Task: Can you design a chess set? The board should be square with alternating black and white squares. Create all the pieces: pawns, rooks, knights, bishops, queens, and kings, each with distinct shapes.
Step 3368:
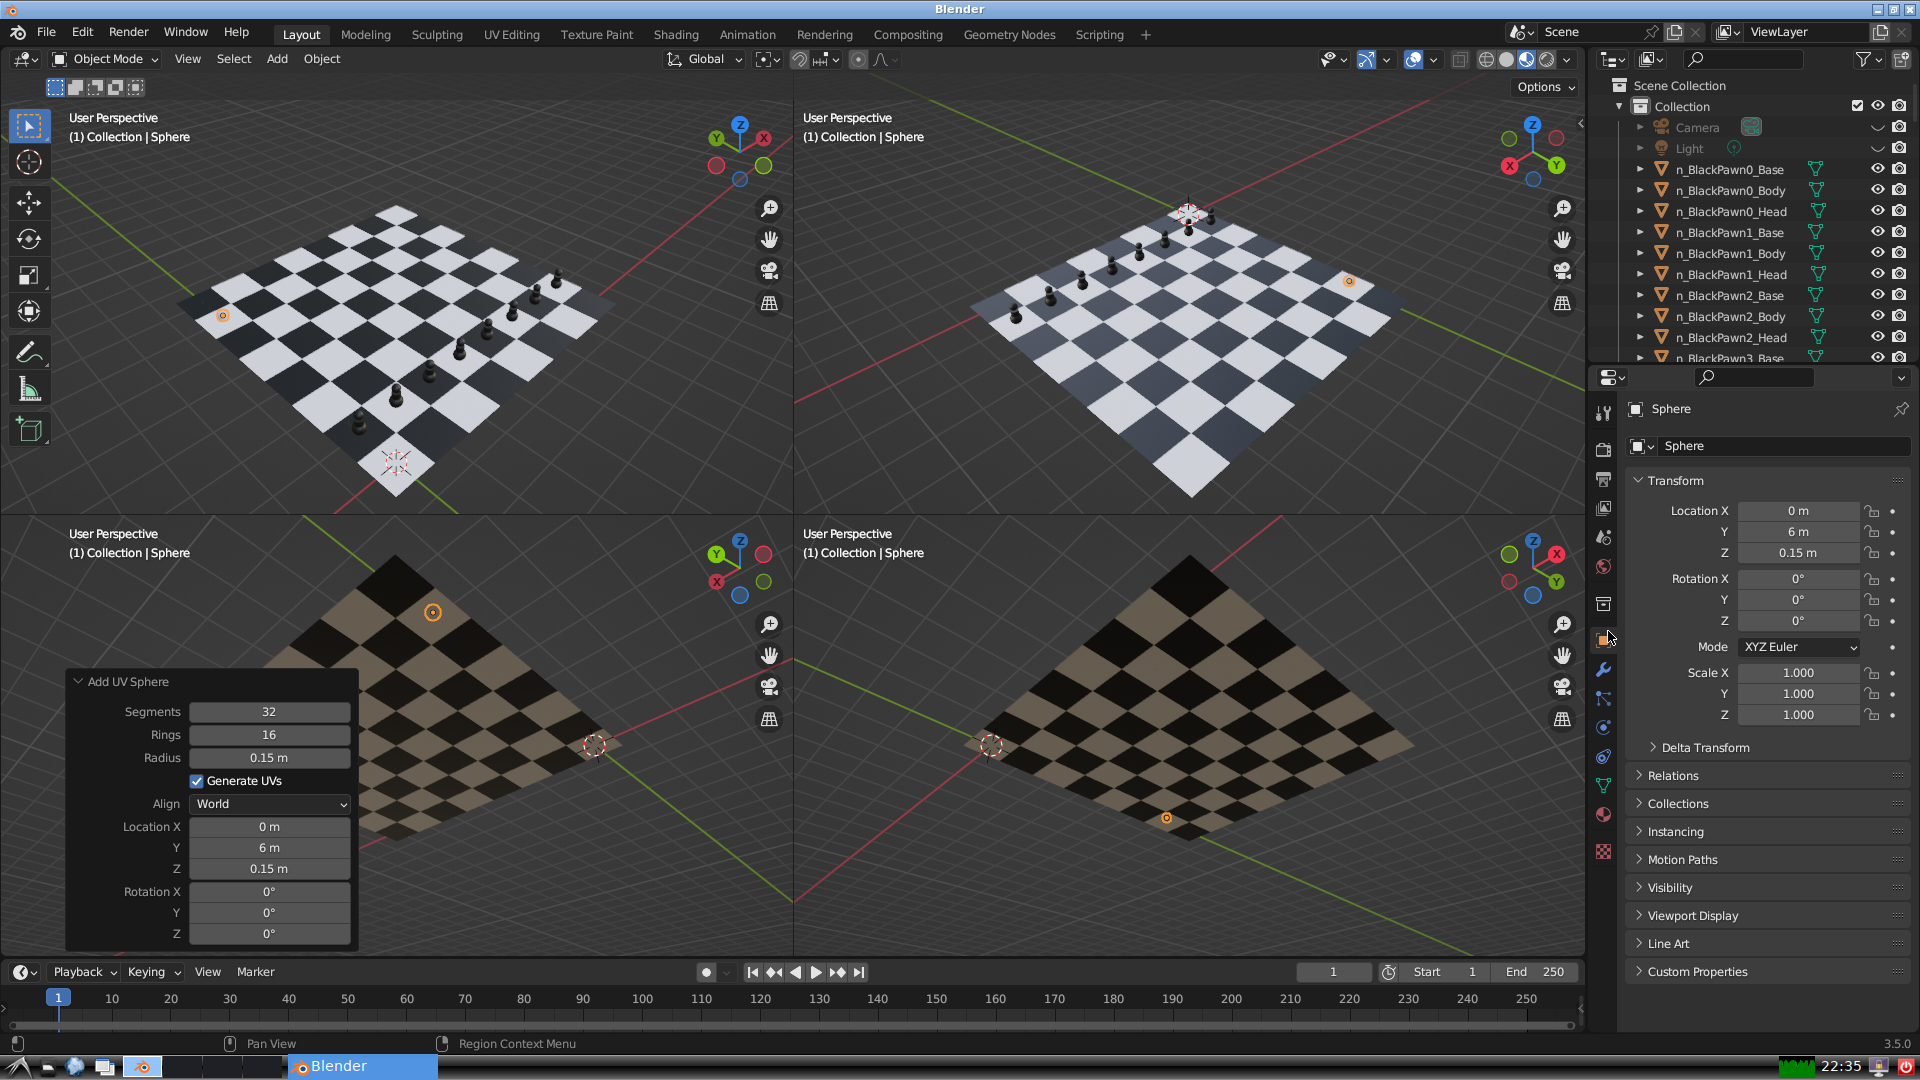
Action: {"mouse_move": [1732, 445]}